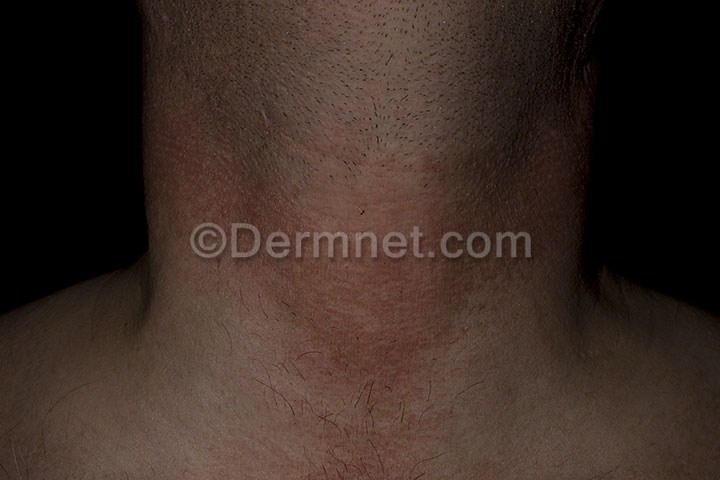
Disease: Light Diseases and Disorders of Pigmentation